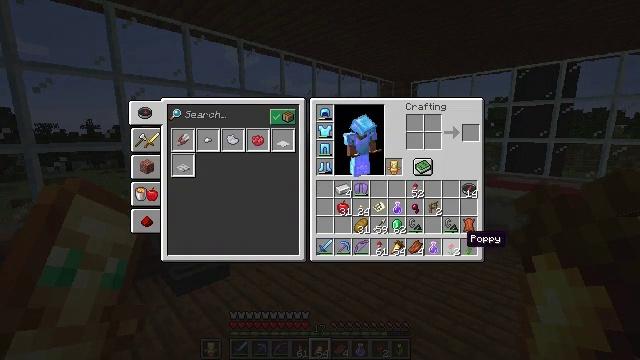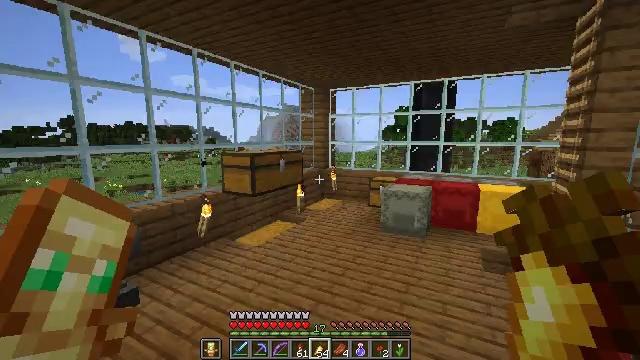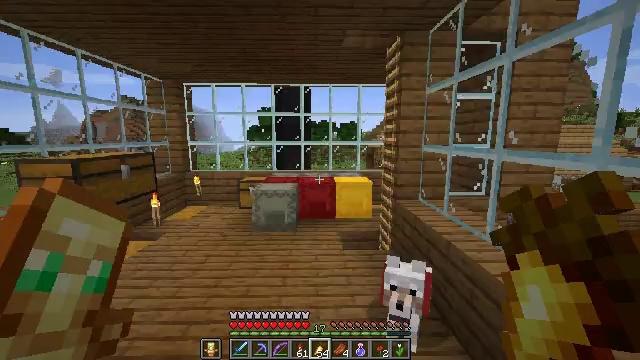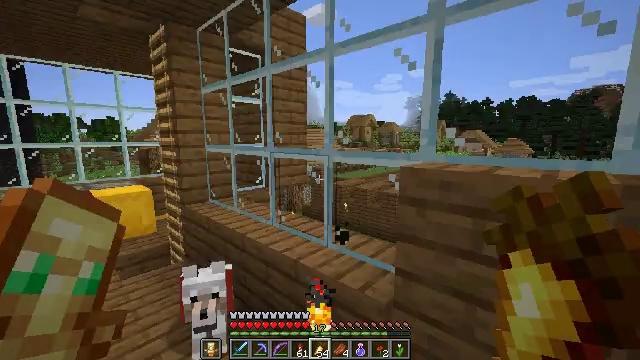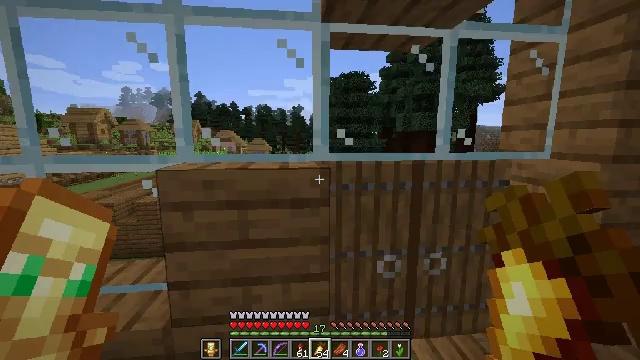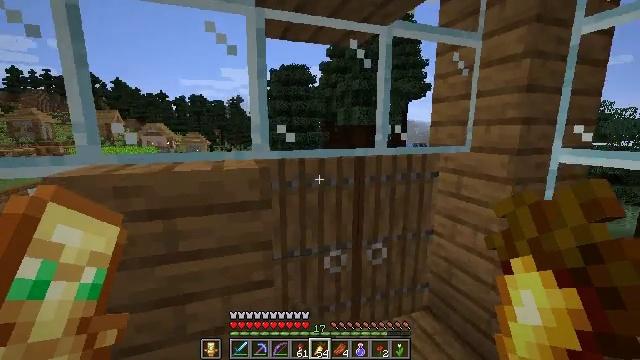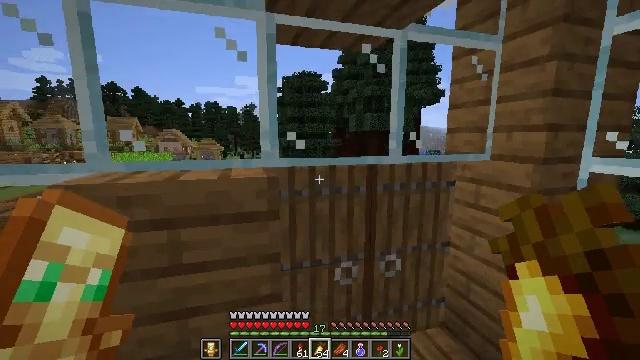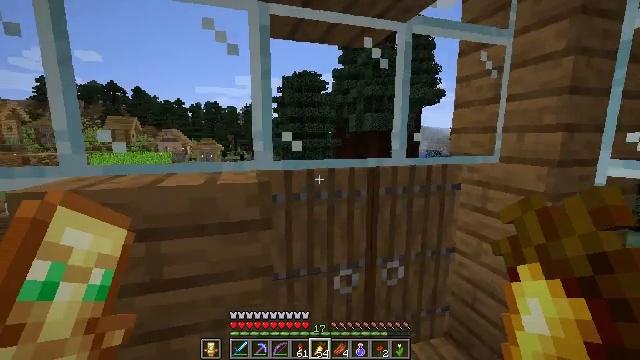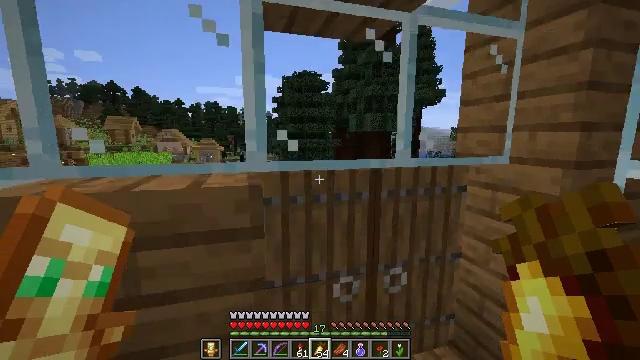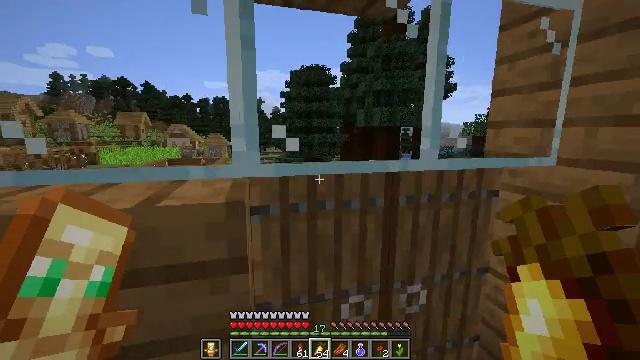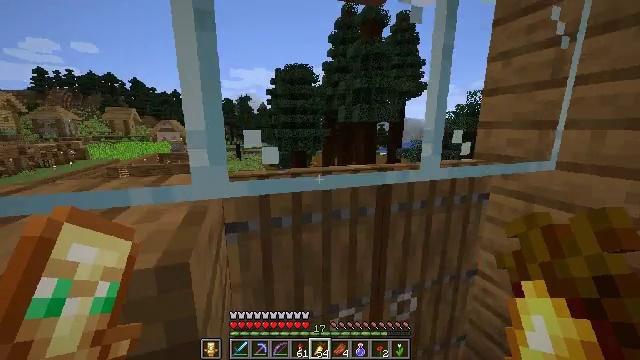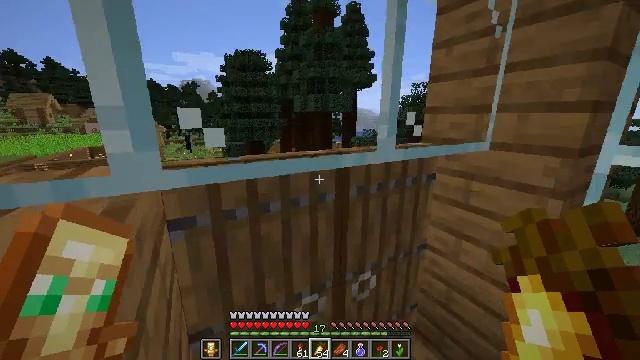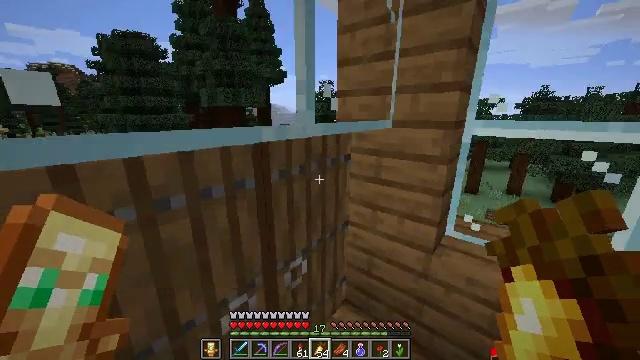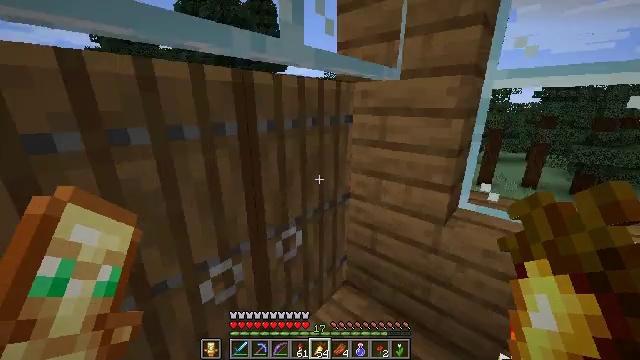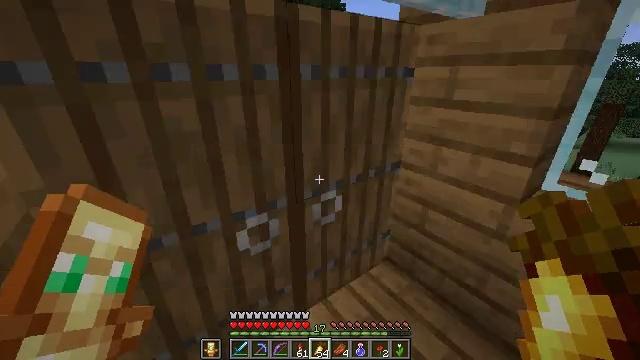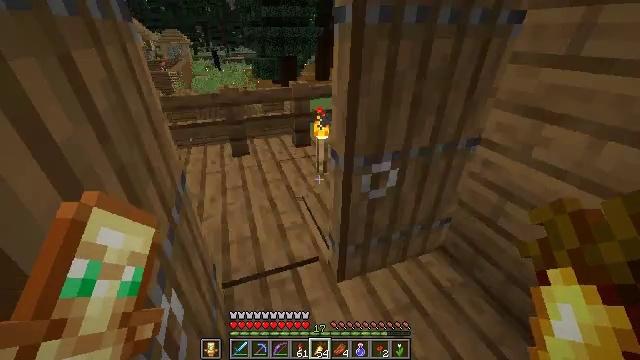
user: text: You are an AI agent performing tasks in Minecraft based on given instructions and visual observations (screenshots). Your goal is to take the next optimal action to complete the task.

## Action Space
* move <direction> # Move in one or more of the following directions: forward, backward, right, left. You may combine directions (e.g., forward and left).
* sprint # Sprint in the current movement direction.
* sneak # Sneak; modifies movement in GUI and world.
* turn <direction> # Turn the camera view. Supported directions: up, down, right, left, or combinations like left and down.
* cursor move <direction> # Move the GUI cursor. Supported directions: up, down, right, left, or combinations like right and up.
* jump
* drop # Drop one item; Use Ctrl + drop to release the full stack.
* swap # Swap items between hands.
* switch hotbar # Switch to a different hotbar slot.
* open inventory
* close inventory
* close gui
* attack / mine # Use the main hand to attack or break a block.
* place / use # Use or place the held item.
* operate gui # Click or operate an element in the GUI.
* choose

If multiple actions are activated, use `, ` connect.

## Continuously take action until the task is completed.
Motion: motion action
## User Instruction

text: Remove a poppy from the inventory.
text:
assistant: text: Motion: cursor move right, close inventory
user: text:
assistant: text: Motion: turn right, close inventory
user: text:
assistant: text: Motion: turn right
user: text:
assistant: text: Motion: turn right
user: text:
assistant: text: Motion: move forward, turn right and down
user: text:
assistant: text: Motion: move forward, turn left and up
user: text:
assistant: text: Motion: move forward
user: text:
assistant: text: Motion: move forward
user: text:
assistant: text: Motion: move forward, sprint, turn left
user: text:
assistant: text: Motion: move forward, sprint, turn right and down
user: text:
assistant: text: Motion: move forward, sprint, turn right and down
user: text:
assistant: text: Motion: move forward, sprint, turn right and down
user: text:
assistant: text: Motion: move forward and move right, sprint, turn left and down
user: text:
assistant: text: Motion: move forward and move right, sprint, turn left and down
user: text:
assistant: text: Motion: move forward, sprint, turn left and down, use / place
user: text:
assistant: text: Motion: move forward, sprint, turn left and down, use / place
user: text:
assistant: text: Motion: move forward, sprint, turn left and up, use / place
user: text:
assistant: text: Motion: move forward, sprint, turn left and up
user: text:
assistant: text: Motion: move forward, sprint, turn left and up, use / place
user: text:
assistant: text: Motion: move forward, sprint, use / place
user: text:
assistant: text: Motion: move forward, sprint, use / place
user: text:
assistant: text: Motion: move forward, sprint, turn right, use / place
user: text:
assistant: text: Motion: move forward, sprint, turn right and down
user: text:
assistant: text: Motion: move forward, sprint, turn right
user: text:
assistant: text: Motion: move forward, sprint
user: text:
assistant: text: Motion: move forward, sprint, turn left and up
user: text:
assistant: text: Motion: move forward, sprint, turn left
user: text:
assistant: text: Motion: move forward, sprint
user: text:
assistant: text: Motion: move forward, sprint
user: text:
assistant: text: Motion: move forward, sprint